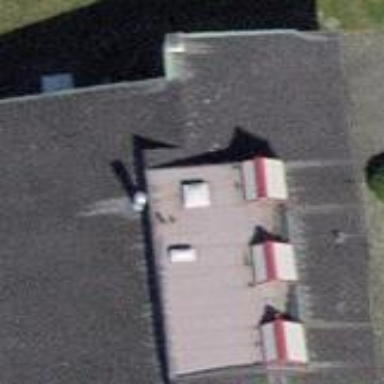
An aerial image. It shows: Building with flat roof.